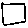
Label: square